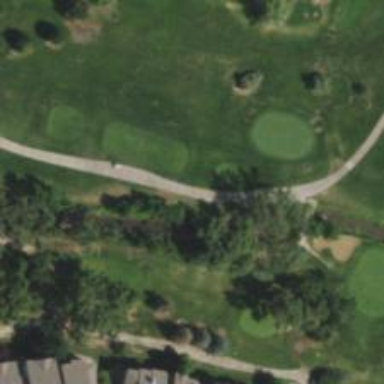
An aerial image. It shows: Path for golf carts.